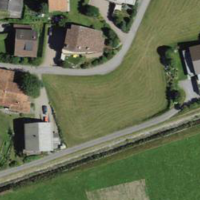
EUNIS habitat code: 55
Species observed at this site:
Allium ursinum